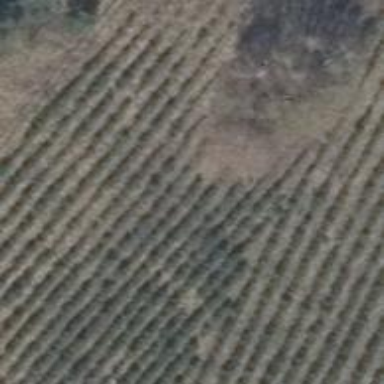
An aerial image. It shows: Row of deciduous broadleaved trees.